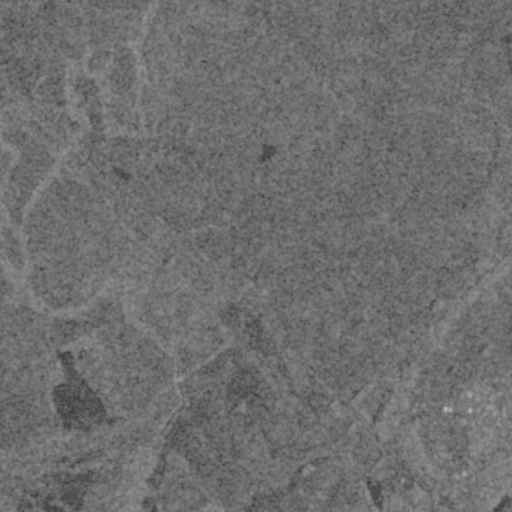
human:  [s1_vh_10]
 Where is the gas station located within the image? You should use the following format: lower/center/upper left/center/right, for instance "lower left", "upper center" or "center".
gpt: The gas station is located in the lower right of the image.
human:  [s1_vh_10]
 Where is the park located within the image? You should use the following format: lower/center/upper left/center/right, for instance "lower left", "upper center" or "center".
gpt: The park is located in the lower right of the image.
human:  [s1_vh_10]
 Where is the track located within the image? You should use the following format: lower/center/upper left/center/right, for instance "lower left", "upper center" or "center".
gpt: The track is located in the lower right of the image.
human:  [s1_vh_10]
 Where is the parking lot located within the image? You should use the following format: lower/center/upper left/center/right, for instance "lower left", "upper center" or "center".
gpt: There is no parking lot in the image.

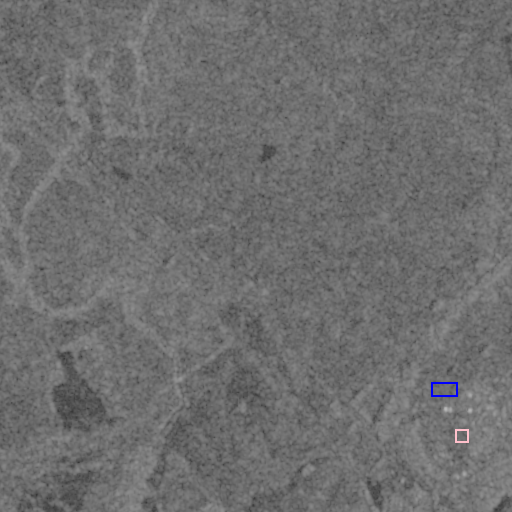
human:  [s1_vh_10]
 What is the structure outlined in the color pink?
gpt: The structure outlined in pink is a park.
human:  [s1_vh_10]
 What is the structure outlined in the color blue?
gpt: The structure outlined in blue is a track.
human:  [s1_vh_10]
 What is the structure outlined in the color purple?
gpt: There is no purple outline.